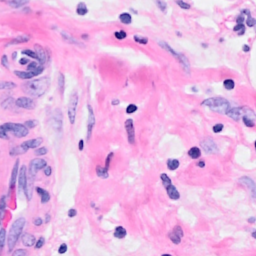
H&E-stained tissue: Breast